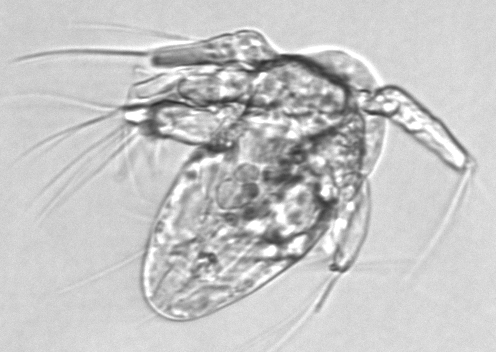
Label: Copepod_nauplii